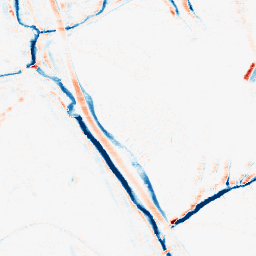
Category: morphological
Decomposition family: morphological_ellipse
Decomposition parameters: operation: average
width: 5
height: 10
Upsampling method: regularized
Upsampling parameters: scale: 4
lambda_reg: 0.01
Upsampling scale: 4